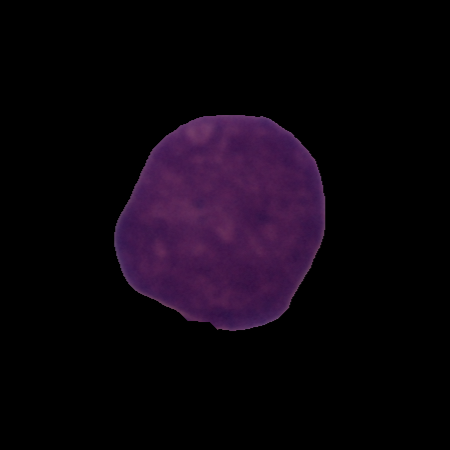
Label: cancer